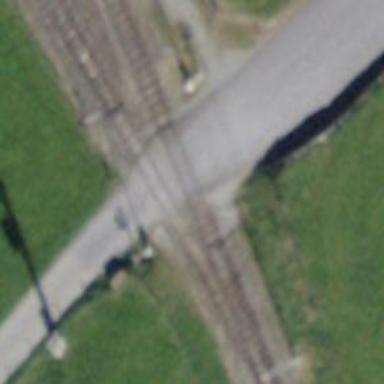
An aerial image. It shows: Level crossing along the railway.